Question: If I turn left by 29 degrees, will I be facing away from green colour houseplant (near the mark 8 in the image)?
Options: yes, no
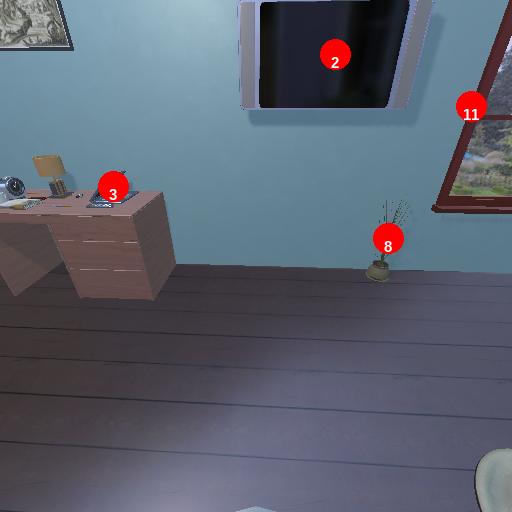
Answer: yes